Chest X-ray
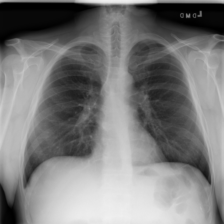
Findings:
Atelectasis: negative
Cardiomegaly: negative
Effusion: negative
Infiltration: negative
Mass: negative
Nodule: negative
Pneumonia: negative
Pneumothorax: negative
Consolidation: negative
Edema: negative
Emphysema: negative
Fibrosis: negative
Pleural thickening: negative
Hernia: negative